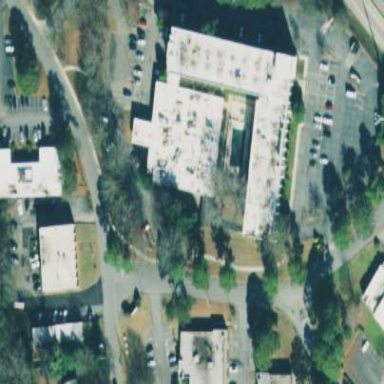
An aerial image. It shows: Hotel building.